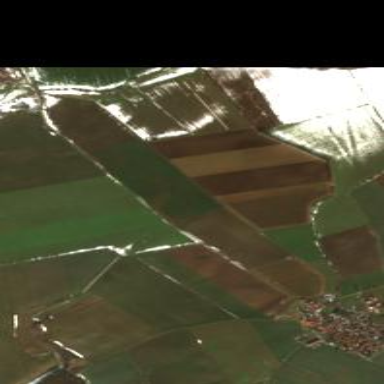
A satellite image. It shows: View of farmland.